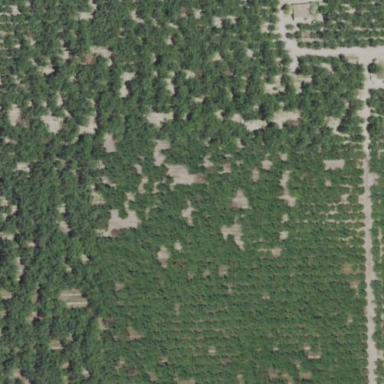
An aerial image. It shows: Orchard filled with almond trees.